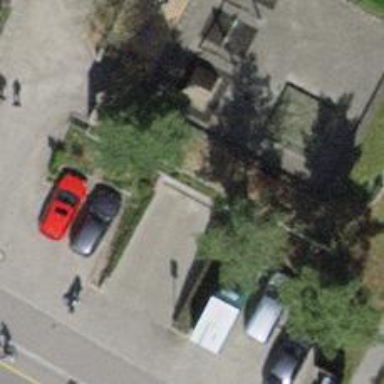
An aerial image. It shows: Parking aisle with paving stones.